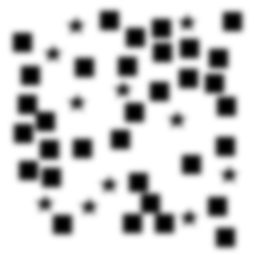
Squares: 33
Triangles: 0
Stars: 11
Total shapes: 44